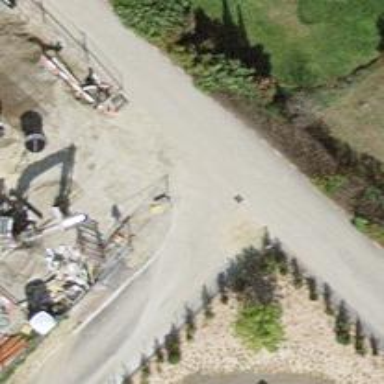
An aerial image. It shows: Driveway.